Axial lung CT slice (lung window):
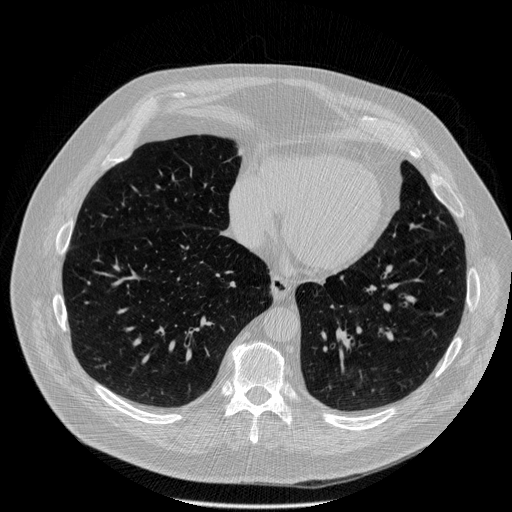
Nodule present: no